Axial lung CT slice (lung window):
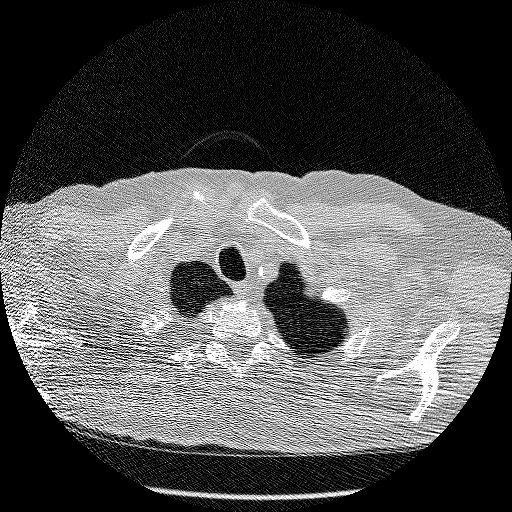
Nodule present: no